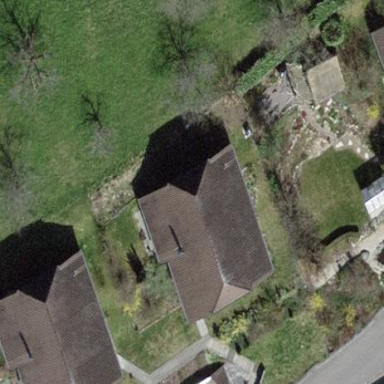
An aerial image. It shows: House with tiled roof.